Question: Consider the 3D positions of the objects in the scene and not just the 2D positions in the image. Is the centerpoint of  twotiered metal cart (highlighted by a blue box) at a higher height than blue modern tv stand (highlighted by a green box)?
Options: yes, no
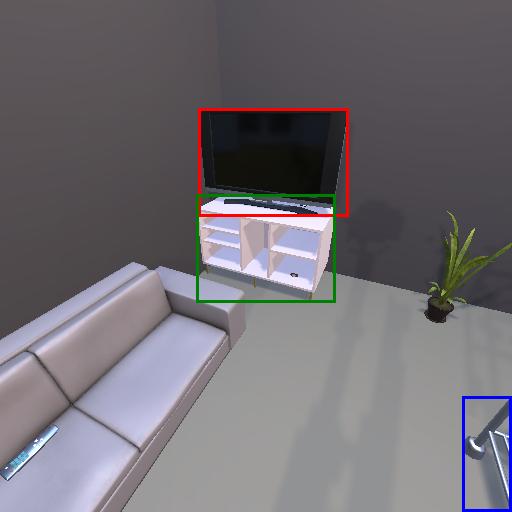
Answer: yes